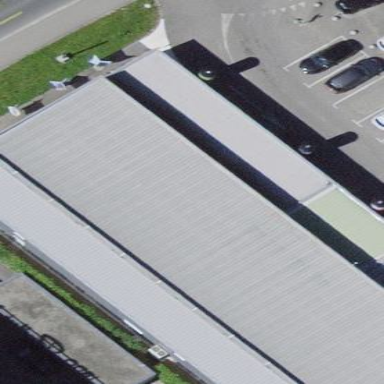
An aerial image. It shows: Building housing car shop.